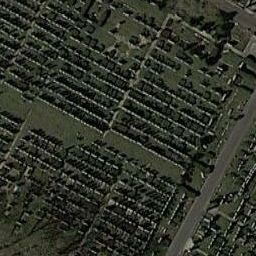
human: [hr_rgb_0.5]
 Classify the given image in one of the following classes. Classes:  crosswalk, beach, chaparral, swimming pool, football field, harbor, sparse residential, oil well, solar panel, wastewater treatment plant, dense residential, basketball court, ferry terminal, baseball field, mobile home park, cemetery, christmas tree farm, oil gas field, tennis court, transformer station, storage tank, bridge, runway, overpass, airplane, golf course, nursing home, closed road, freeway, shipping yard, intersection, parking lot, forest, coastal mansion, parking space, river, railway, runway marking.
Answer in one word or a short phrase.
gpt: cemetery